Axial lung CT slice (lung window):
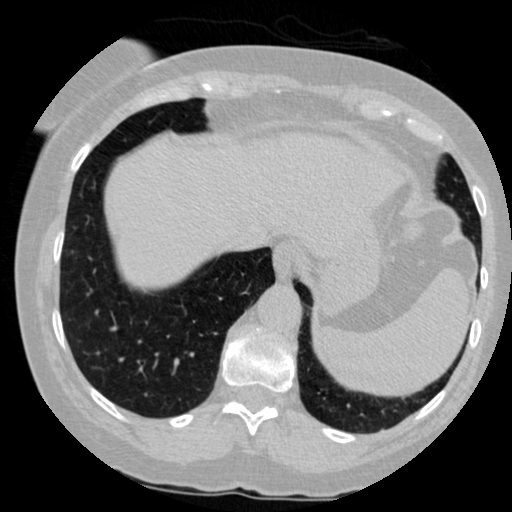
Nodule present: no